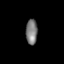
Tissue: prostate
Cell type: Epithelial cells
Senescence score: 0.3445
Nuclear area (px): 285
Mean DAPI intensity: 123.119